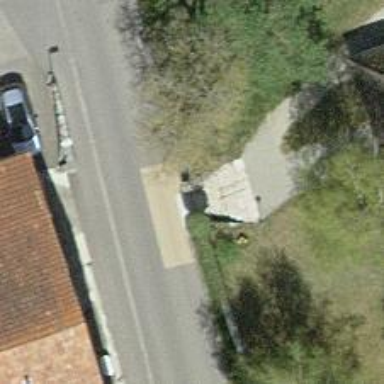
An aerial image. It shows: Paved road with steps.